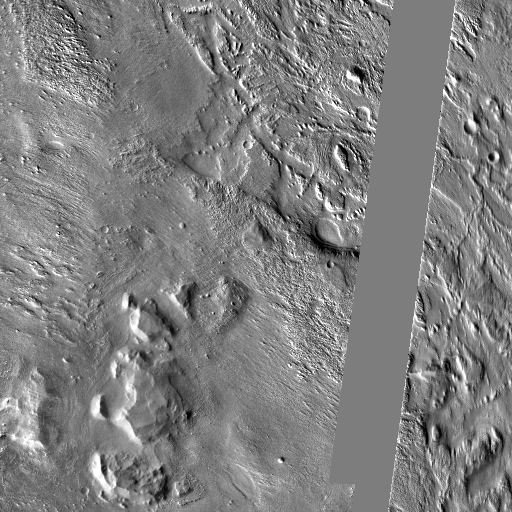
Crater classes present: Background, Other, Buried